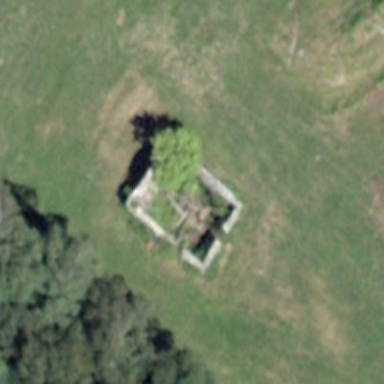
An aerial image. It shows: Historic building now in ruins.